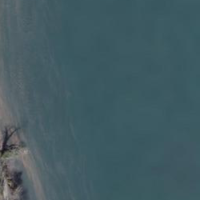
EUNIS habitat code: 14
Species observed at this site:
Corylus avellana